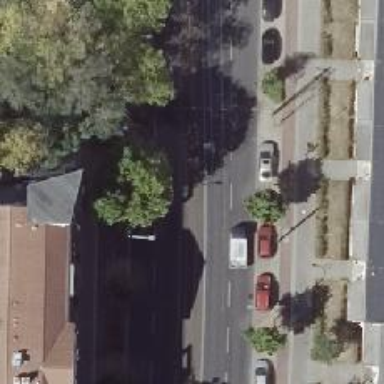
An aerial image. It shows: Secondary road with asphalt surface. There are sidewalks on both sides and designated cycling tracks on both sides as well. Parking is available on the right side of the street.